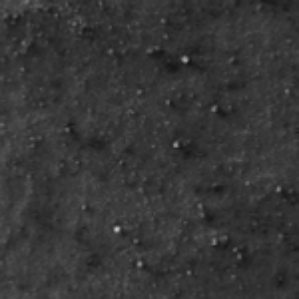
Label: frost